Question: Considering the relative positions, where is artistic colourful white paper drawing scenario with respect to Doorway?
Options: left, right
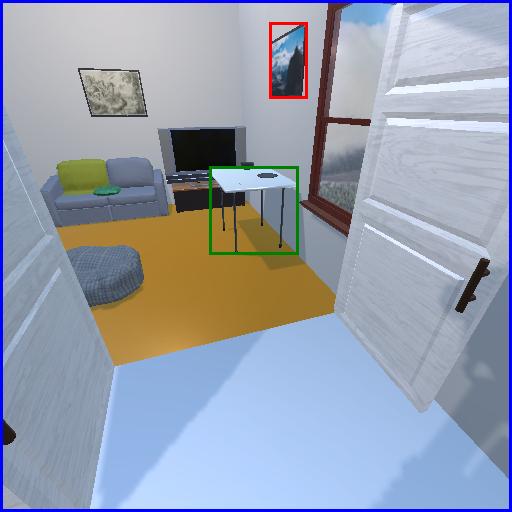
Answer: left